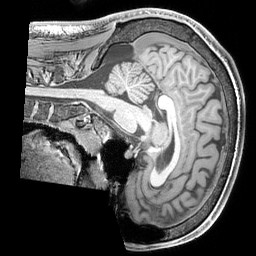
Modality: T1w
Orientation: sagittal
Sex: male
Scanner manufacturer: siemens
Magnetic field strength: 3 T
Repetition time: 2.3 s
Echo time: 0.00226 s